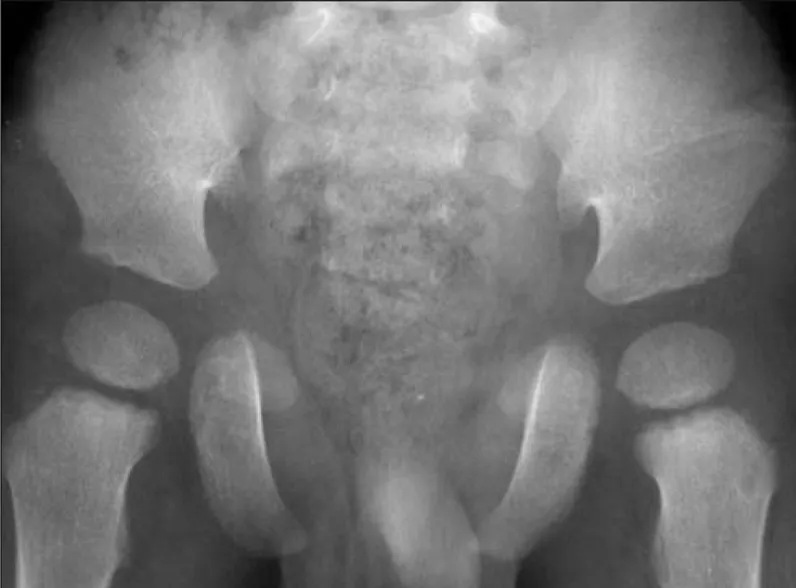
Wide pubic symphysis and coxa vara.
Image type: radiology (x_ray)